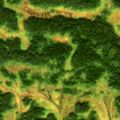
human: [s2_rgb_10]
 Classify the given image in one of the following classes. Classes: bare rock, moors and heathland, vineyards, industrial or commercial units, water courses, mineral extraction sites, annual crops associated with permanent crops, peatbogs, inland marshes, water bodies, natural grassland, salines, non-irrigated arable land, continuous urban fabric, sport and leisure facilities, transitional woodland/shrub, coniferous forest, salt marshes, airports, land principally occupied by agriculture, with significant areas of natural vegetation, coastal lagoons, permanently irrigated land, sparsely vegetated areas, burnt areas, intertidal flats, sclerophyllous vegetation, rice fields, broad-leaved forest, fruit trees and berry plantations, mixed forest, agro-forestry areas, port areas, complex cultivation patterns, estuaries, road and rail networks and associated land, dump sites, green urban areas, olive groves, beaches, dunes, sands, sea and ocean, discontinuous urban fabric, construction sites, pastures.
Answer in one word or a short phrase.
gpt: coniferous forest, peatbogs